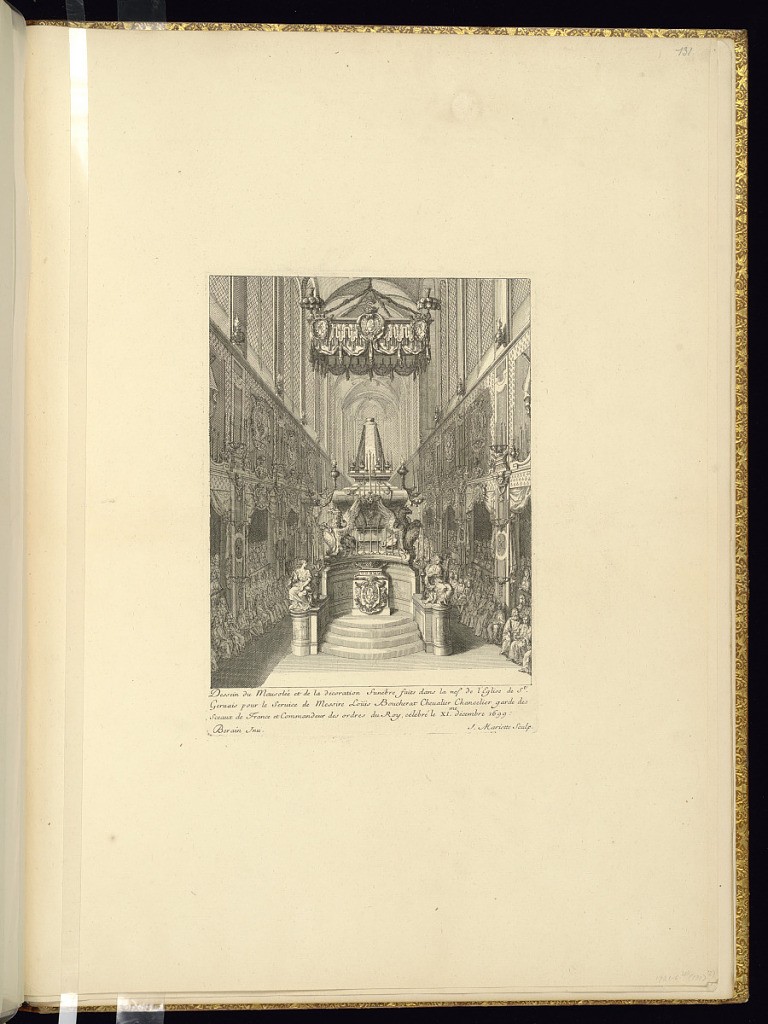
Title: Mausoleum
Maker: Jean Berain, the elder, French, 1640-1711
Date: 1711
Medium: Engraving on laid paper
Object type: Bound print
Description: Design of the mausoleum and funeral decoration in the nave of the Church of St. Gervais for Louis Boucherat, Chancelier de France and Garde des Sceaux (1619-1699), on December 11, 1699.  The mausoleum is erected in the center of the nave, under a baldachin, and is flanked on either side by rows of people. The plate is signed.